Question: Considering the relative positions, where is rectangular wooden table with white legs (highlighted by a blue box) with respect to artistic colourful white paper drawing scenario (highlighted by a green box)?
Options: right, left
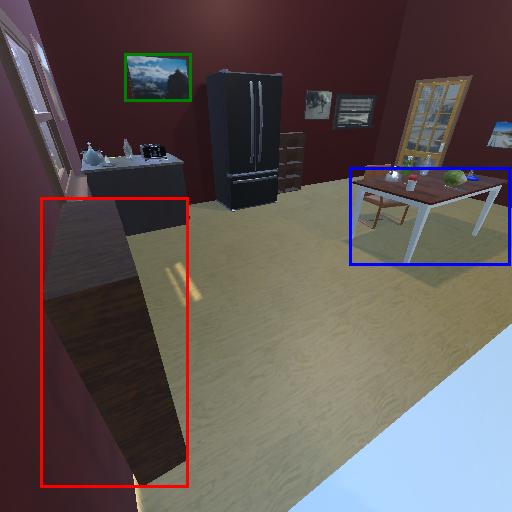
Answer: right